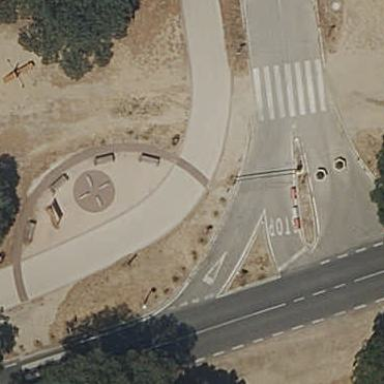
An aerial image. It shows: Rest area along the road.